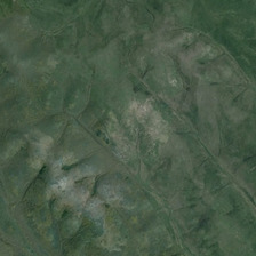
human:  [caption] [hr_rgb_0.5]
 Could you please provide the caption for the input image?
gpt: The mountains are very wide.

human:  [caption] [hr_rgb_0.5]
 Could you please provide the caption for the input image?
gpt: The Mountain is too wide.

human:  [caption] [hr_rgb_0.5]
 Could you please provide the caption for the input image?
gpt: The mountain range is very wide.

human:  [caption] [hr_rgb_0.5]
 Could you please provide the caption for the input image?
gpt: The mountain range is wide.

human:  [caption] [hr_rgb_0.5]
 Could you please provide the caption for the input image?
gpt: The mountain range is very wide.